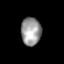
Tissue: prostate
Cell type: T cells
Senescence score: 0.7672
Nuclear area (px): 549
Mean DAPI intensity: 153.993